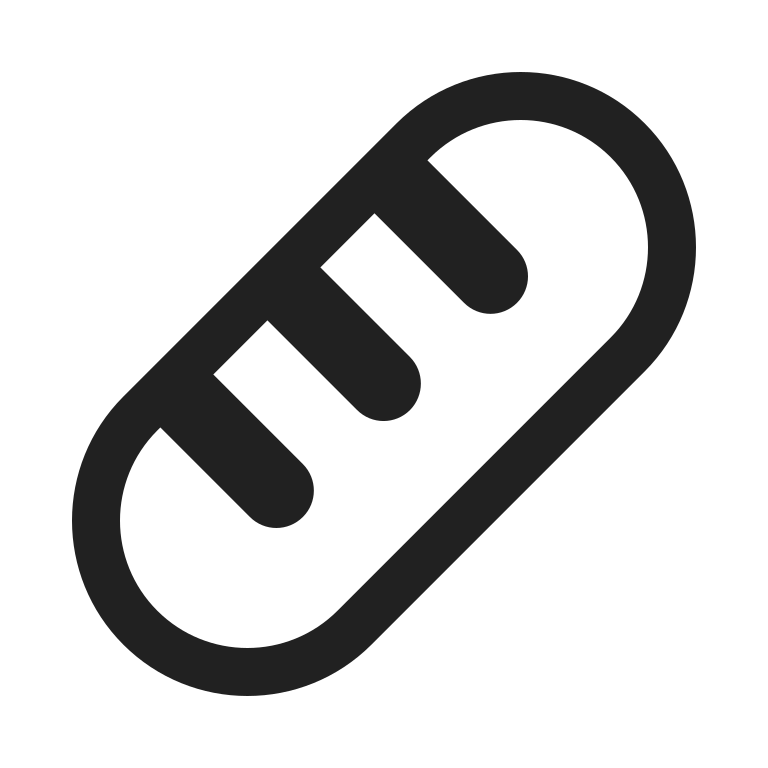
baguette bread high contrast